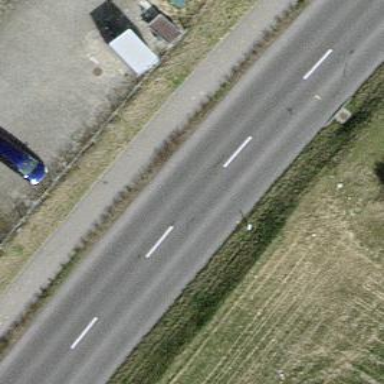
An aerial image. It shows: Tertiary road with asphalt surface and sidewalk on the left side.